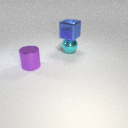
large purple metal cylinder to the left of large cyan metal sphere